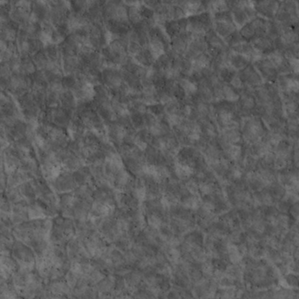
Label: non_frost